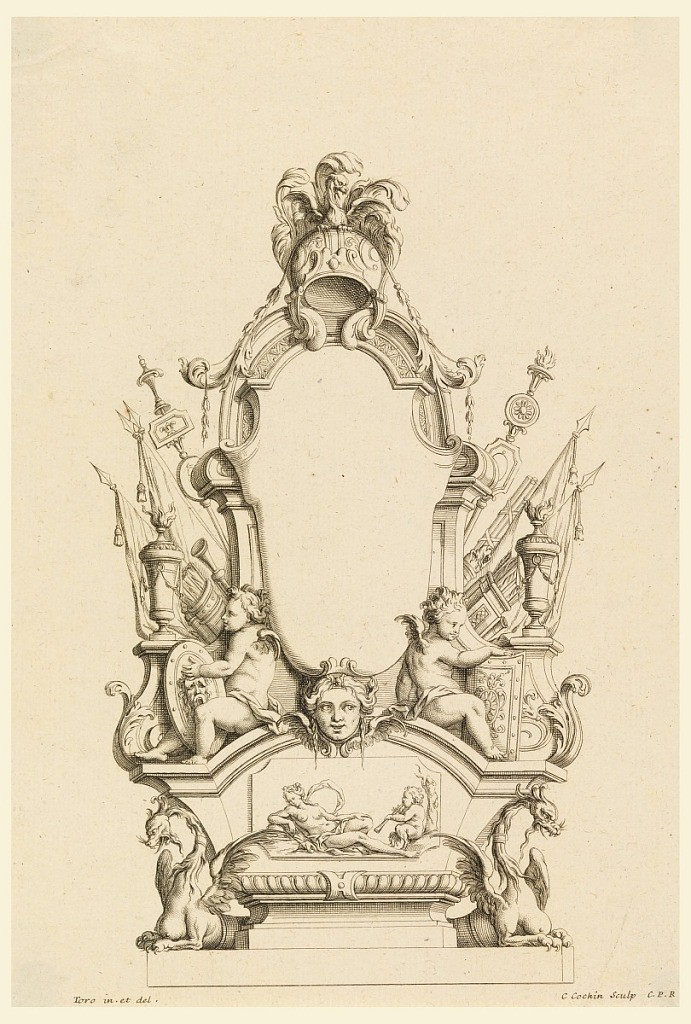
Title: Design for Cartouche, from "Cartouches Nouvellement Inventez"
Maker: Charles-Nicolas Cochin the younger, French, 1715–1790
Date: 18th century
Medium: Etching on paper
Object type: Print
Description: Empty cartouche framed with banners, scepter, garland, putti with shields and fasces, sheath of arrows; mask, below a nude woman with satyr; and two griffins.